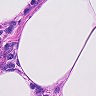
Metastatic tissue present: no